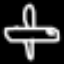
Label: airplane